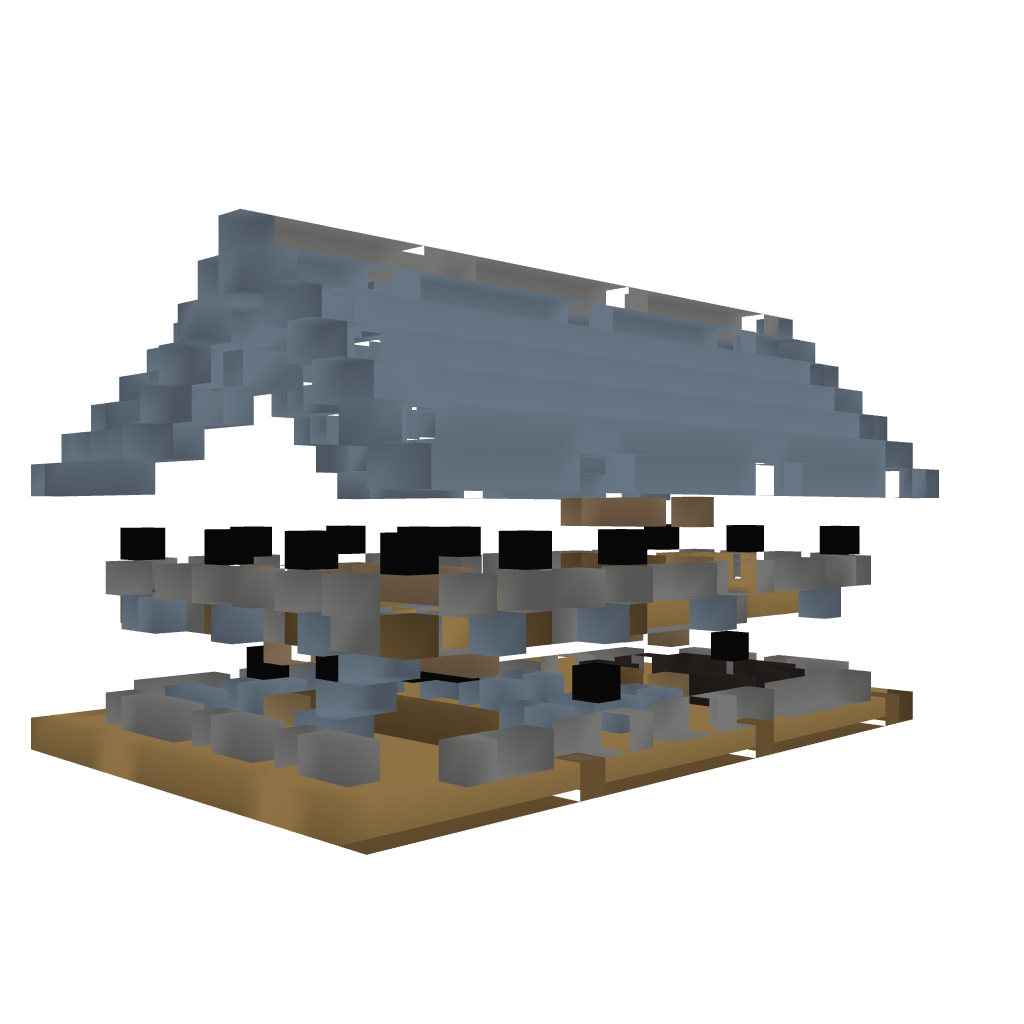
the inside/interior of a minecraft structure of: Tavern